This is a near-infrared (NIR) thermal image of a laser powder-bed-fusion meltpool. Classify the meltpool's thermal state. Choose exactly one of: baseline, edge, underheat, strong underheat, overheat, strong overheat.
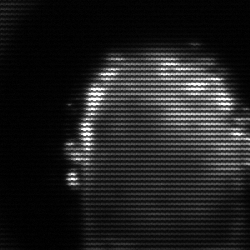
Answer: baseline